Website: lowes
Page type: review-order
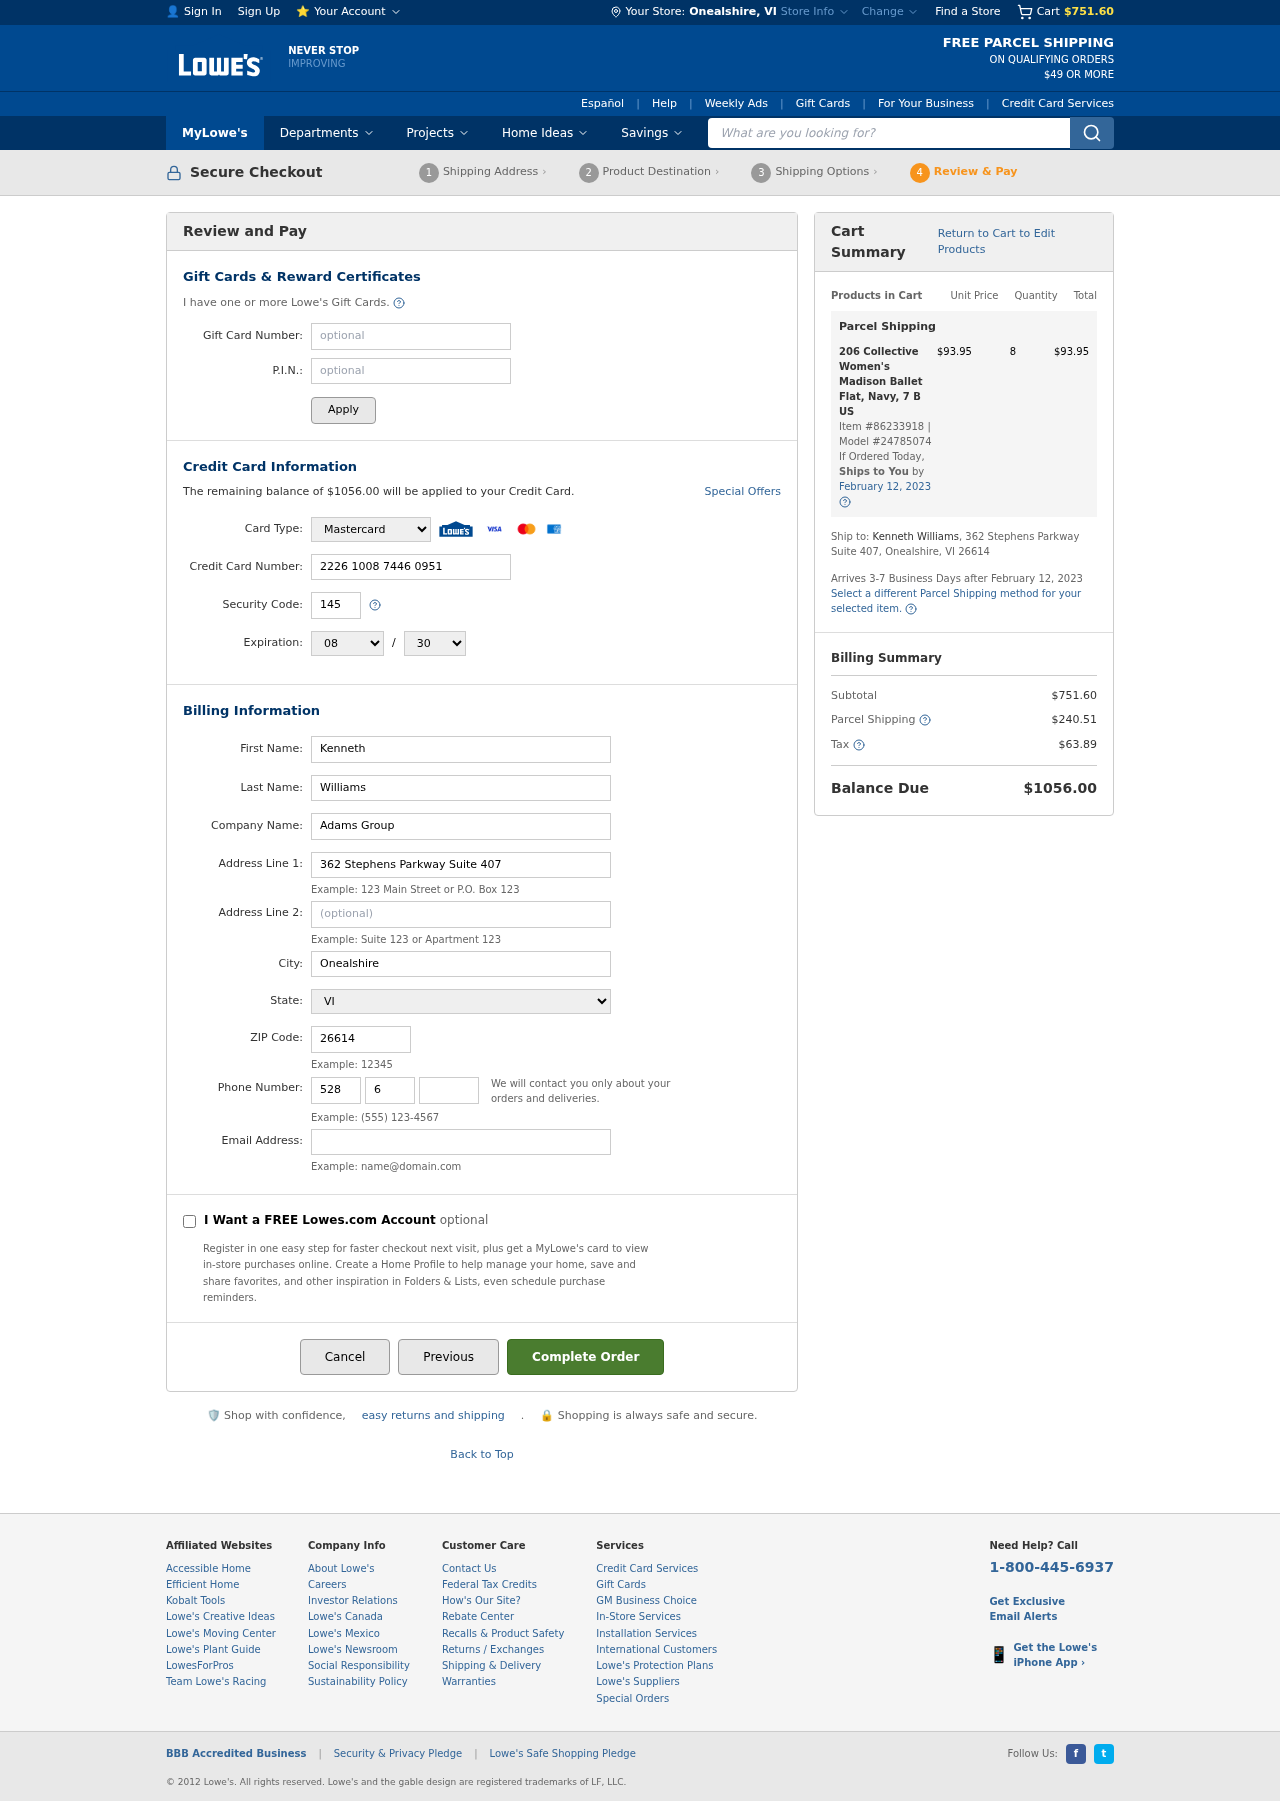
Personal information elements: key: PII_CARD_CVV
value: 145
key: PII_CARD_EXPIRY_MONTH
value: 08
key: PII_CARD_EXPIRY_YEAR
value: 30
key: PII_CARD_NUMBER
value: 2226 1008 7446 0951
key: PII_CARD_TYPE
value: Mastercard
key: PII_CITY
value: Onealshire
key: PII_CITY_STATE
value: Onealshire, VI
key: PII_COMPANY
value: Adams Group
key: PII_EMAIL
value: kennethwilliams@gmail.com
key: PII_FIRSTNAME
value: Kenneth
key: PII_LASTNAME
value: Williams
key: PII_PHONE_AREA
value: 528
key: PII_PHONE_PREFIX
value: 664
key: PII_PHONE_SUFFIX
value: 2967
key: PII_POSTCODE
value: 26614
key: PII_STATE
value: VI
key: PII_STREET
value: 362 Stephens Parkway Suite 407
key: PII_STREET2
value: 362 Stephens Parkway Suite 407
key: PII_FULLNAME2
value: Kenneth Williams
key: PII_STATE_ABBR
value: VI
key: PII_POSTCODE_FULL
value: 26614
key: PII_CITY_STATE_ZIP
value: Onealshire, VI 26614
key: PII_POSTCODE_NUMERIC
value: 26614
Product elements: key: PRODUCT1_NAME
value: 206 Collective Women's Madison Ballet Flat, Navy, 7 B US
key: PRODUCT1_PRICE
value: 93.95
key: PRODUCT1_QUANTITY
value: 8
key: PRODUCT1_ITEM_NUMBER
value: Item #86233918
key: PRODUCT1_MODEL_NUMBER
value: Model #24785074
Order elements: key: ORDER_SUBTOTAL
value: $751.60
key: ORDER_BALANCE_DUE
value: $1056.00
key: ORDER_SHIPPING_DATE
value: February 12, 2023
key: ORDER_ITEM_TOTAL
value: $93.95
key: ORDER_SHIPPING_DATE2
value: February 12, 2023
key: ORDER_SHIPPING_COST
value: $240.51
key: ORDER_TAX
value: $63.89
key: ORDER_TOTAL
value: $1056.00
Search elements: key: HEADER_SEARCH
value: What are you looking for?